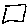
Label: square